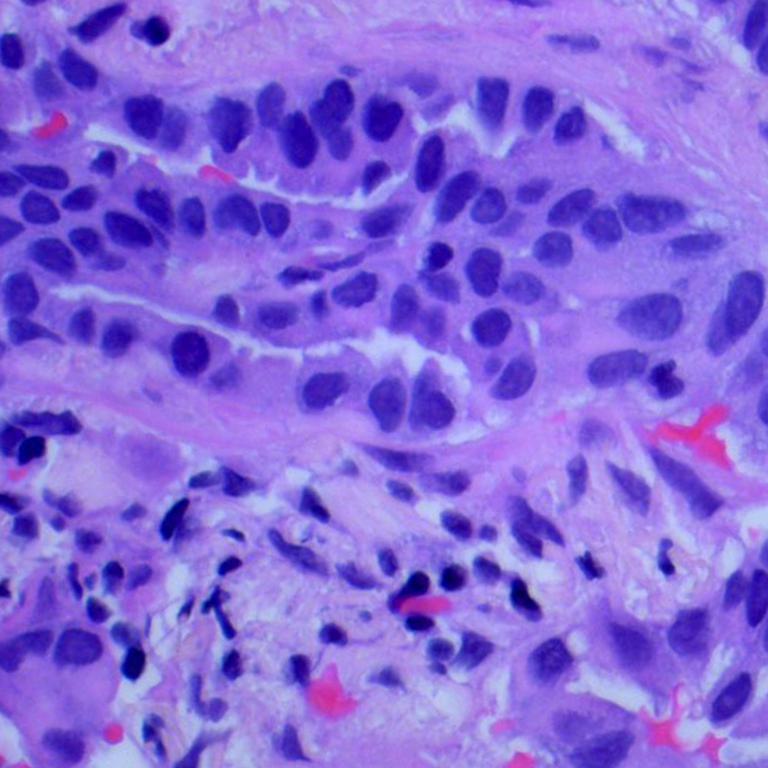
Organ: lung
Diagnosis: adenocarcinomas